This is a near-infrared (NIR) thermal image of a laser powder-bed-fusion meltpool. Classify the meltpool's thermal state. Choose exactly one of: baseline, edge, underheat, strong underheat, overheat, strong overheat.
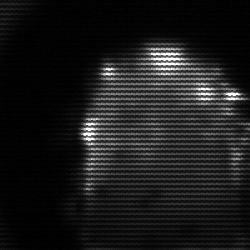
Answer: baseline